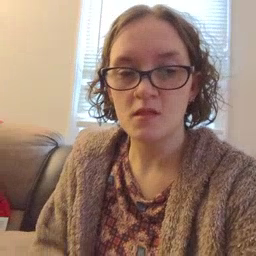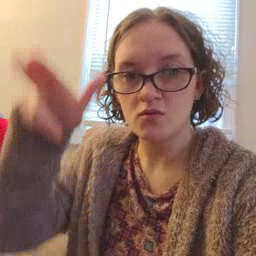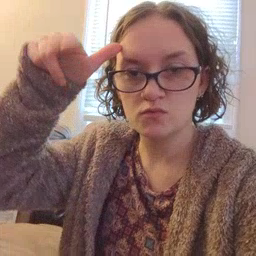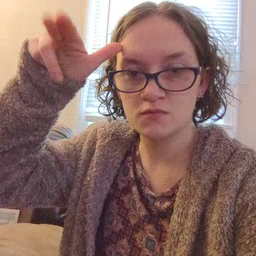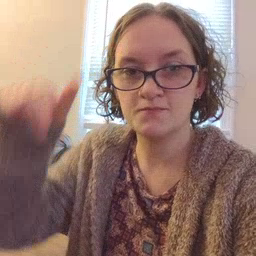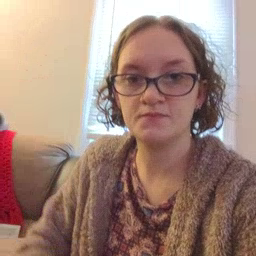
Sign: horse